Question: ## Summary
I am building a music discovery service. My question is:
## Schema
I have this schema seen <URL>
It comprises of six main tables (and a few others):

The relationship is straightforward and as you'd expect.
all relate to one-another as .
## Relationships
and an
and an
and an
and an
## Models
'''
public function tags()
{
return $this->belongsToMany('Tag', 'tag_track_user', 'user_mdbid', 'tag_mdbid')->withPivot('track_mdbid');
}
/**
* @return \Illuminate\Database\Eloquent\Relations\BelongsToMany
*/
public function tracks()
{
return $this->belongsToMany('Track', 'tag_track_user', 'user_mdbid', 'track_mdbid')->withPivot('tag_mdbid');
}
'''
The and model contain the same respective relationships.
## Question
So my question is:
How do I insert data into the table? The table is a 3-way pivot table cointaining information about tracks that users have tagged.
You have to be logged in to tag a track (which means I have access to the user's ID). The tracks ID is accessed as I am displaying it on the page where the form is contained. The tag on the other hand; if it already exists in the tags table, I want to get it's ID and re-use that (as they are unique), if not, I want to create it, assign it an ID and insert that into the tag_track_user_table.
1. I need to check whether the Tag exists
2. If it does, get it's ID
3. Insert data into the Tag_Track_User table
## Thank you
Any help I receive on this, is greatly appreciated.
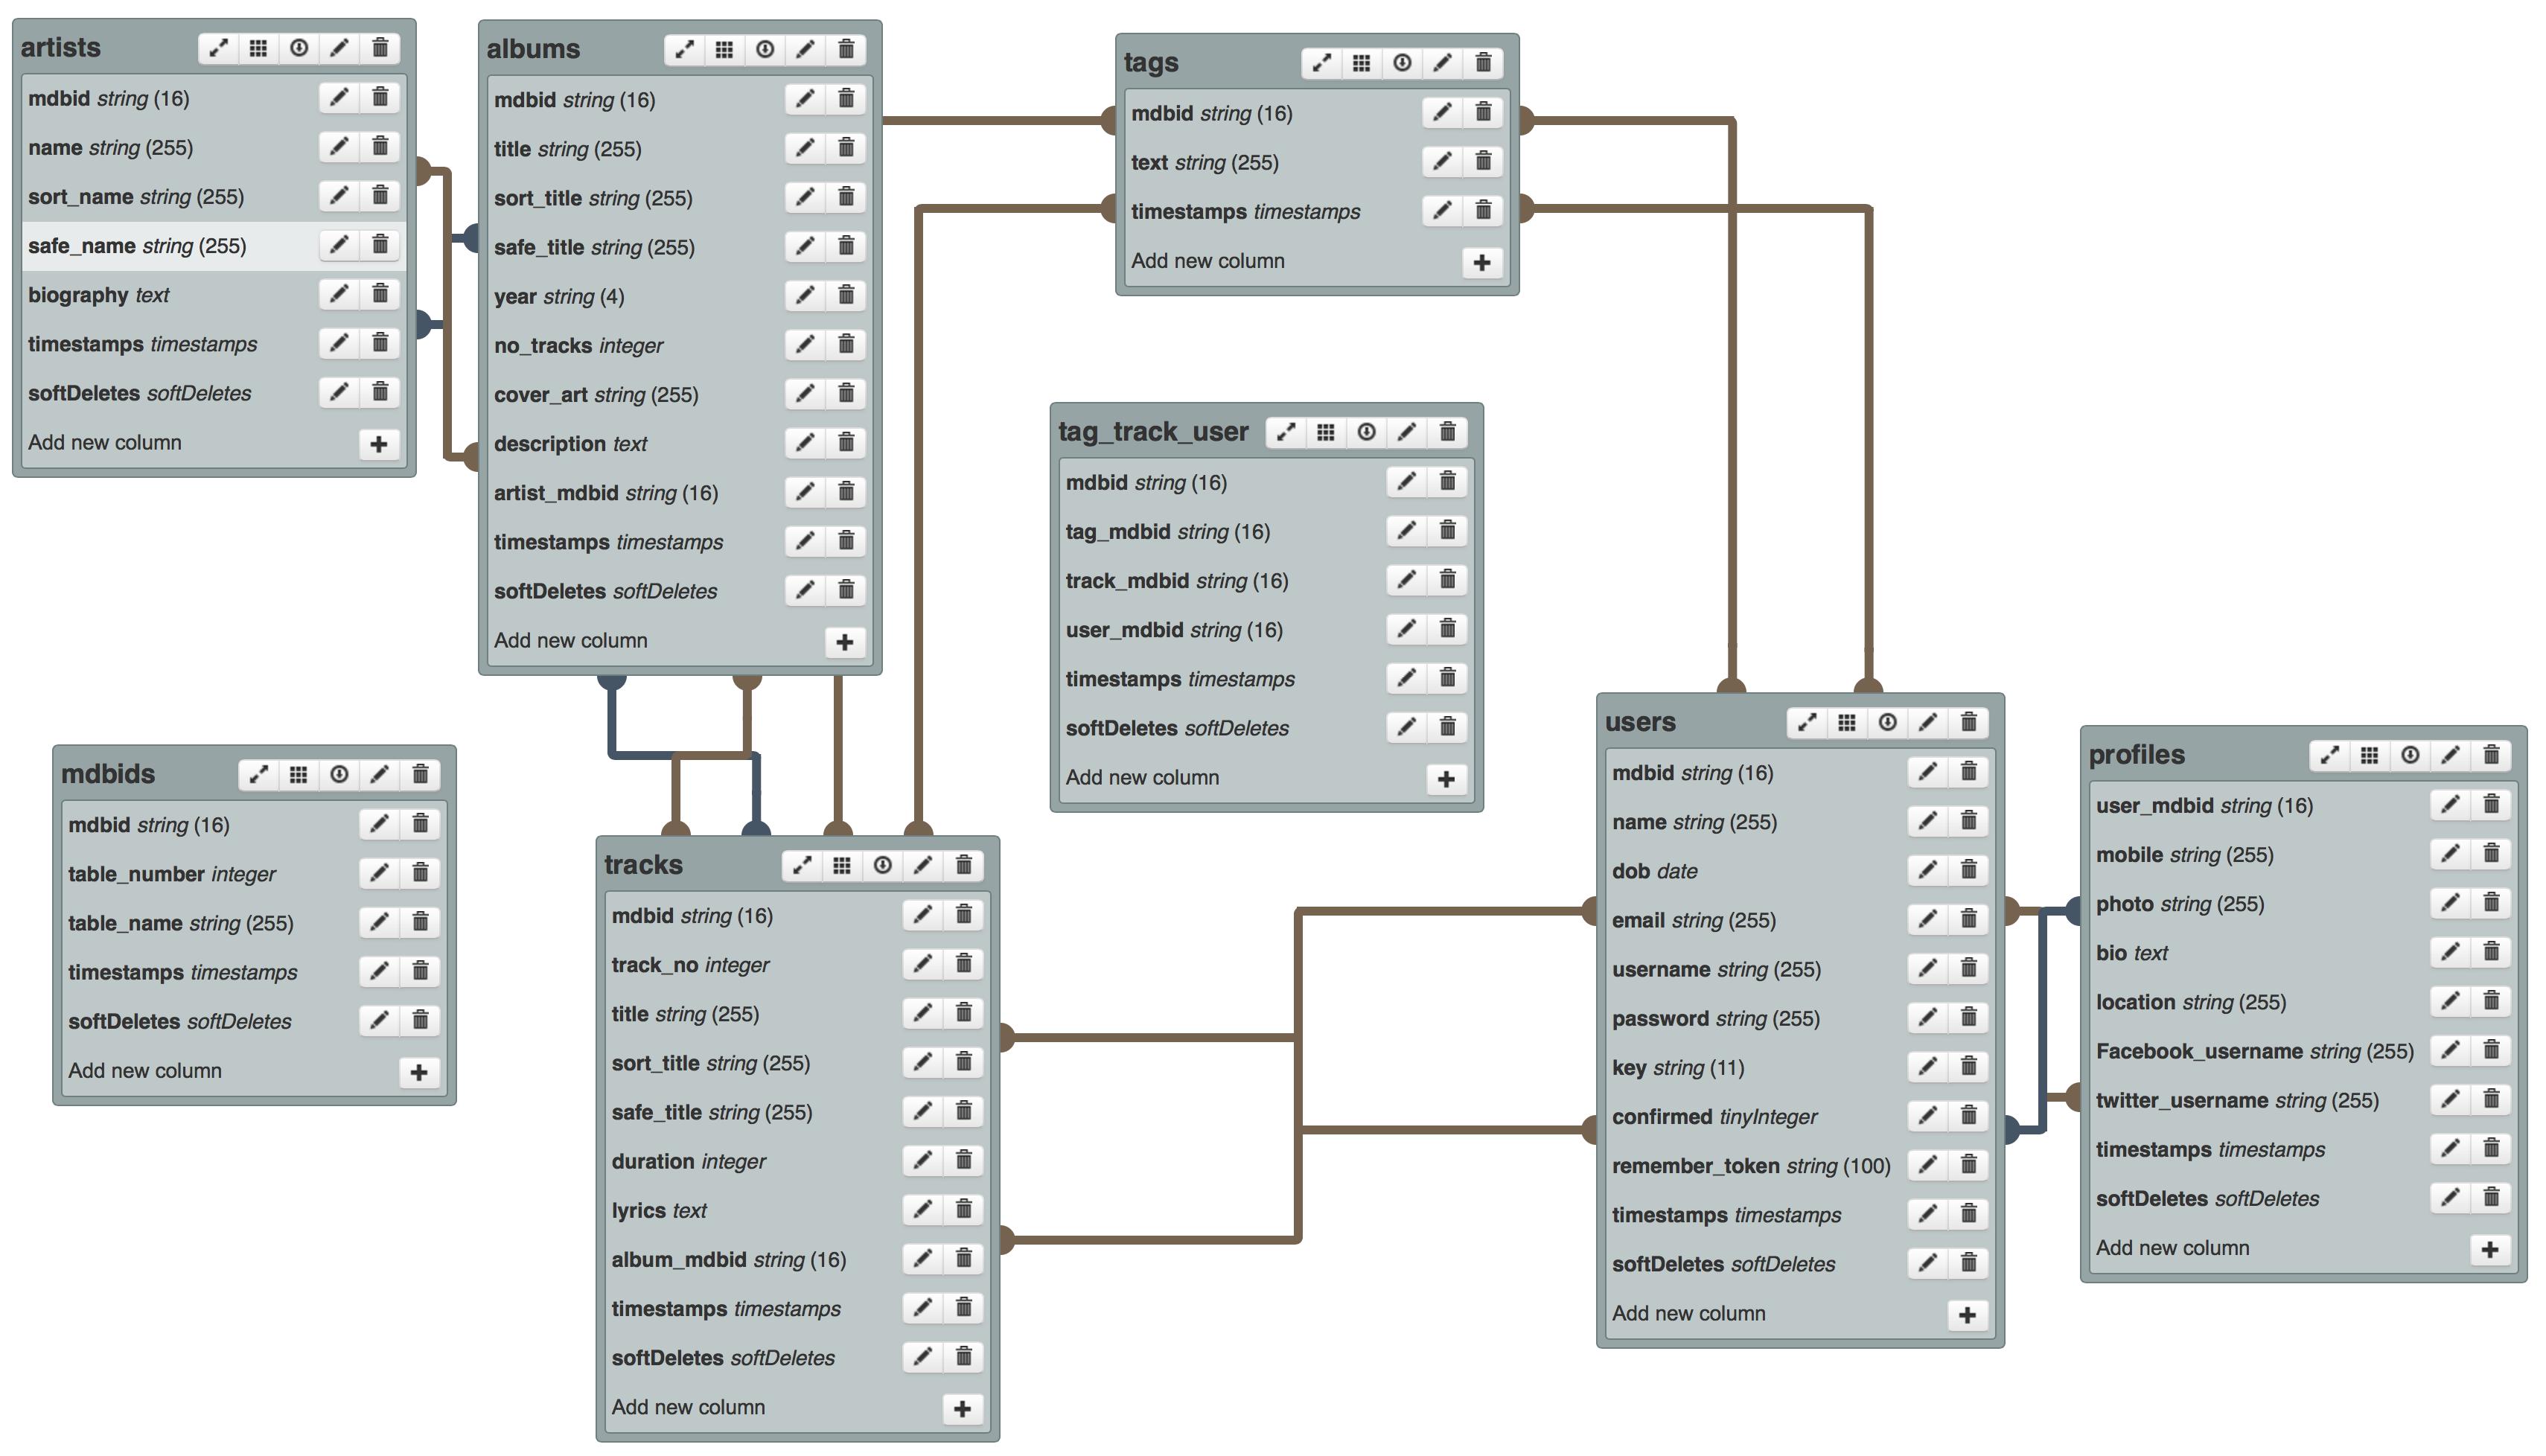
Answer: Well:
'''
$tag = Tag::firstOrCreate(array('text' => $tag_text));
TagTrackUser::create(array(
"tag_mdbid" => $tag->mdbid,
"track_mdbid" => $track->mdbid,
"user_mdbid" => Auth::user()->mdbid
));
'''
Something like that? 'firstOrCreate' does what the name says it does, the rest is pretty straightforward Eloquent.